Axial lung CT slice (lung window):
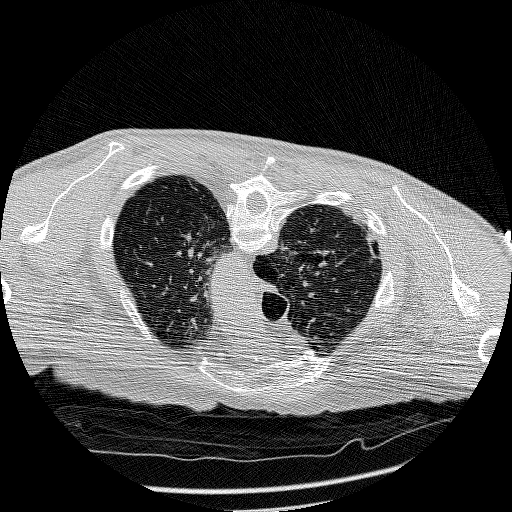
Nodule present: no